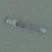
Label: civil